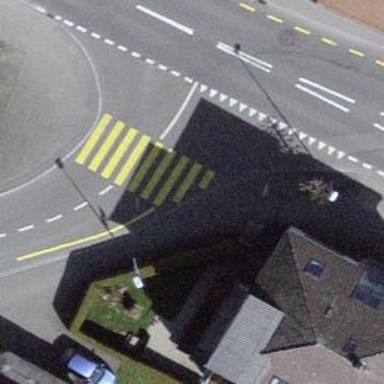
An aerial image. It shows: Tertiary road with asphalt surface and cycle lane.